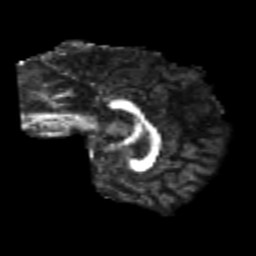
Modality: FA
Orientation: sagittal
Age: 24
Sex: female
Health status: healthy
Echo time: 0.074 s